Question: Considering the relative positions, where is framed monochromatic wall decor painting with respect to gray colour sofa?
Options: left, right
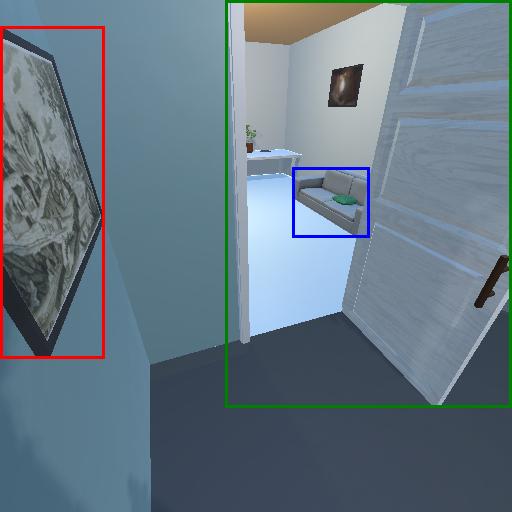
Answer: left